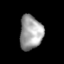
Tissue: lung
Cell type: T cells
Senescence score: 0.2125
Nuclear area (px): 761
Mean DAPI intensity: 160.296